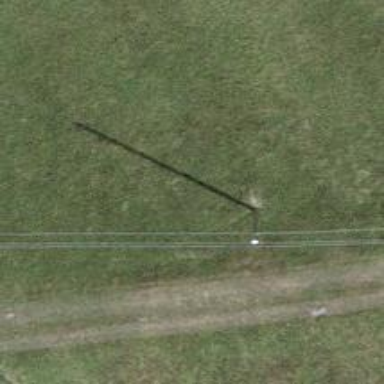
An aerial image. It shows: Utility pole as the man-made structure.